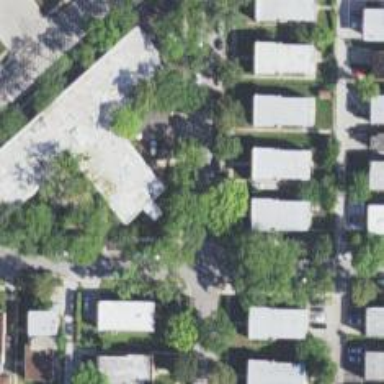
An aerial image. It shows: Nursing home located within apartment building.